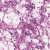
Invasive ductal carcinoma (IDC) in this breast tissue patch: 1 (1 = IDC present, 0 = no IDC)